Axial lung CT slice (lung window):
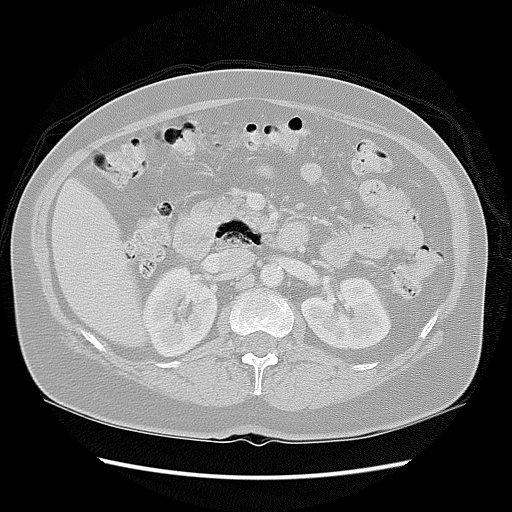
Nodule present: no